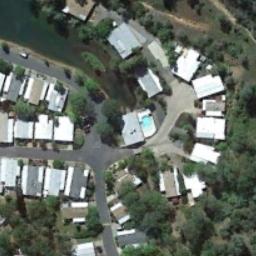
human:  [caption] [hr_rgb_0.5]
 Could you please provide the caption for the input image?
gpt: There are hundreds of neatly arranged mobile homes in this area .

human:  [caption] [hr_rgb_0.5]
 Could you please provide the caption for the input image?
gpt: The mobile home park is next to some trees .

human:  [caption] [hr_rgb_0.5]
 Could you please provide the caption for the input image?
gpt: The mobile home park has some white mobile homes, Lots of trees, A swimming pool and a lake .

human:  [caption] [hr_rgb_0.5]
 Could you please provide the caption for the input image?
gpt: Many buildings of different shapes and sizes are in mobile home parks .

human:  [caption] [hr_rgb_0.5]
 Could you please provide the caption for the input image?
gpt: There are some buildings and green trees beside a lake in the mobile home park .